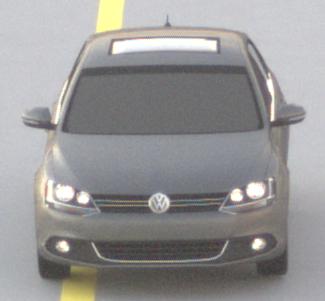
Make: VW
Model: Jetta 1.2 TSI
Detailed model: Jetta (IV)
Model produced from: 2011/01
Model produced until: 2014/08
Doors: 4
Color: gray
Road condition: dry road
Daytime: sunrise or sunset
Contrast: low contrast